Question: I have a simple Django project in which I have to show a graph of dots . I faced two problems : the first is that my html file on windows works correctly but on ubuntu it shows only the head of the page. The secoond problem is when I runserver even when the html fole is empty I get page not found 404 . These are files that I have worked on and print screen of the web's result:
templates/aps/index.html
'''
<!DOCTYPE html>
<html>
<head>
<meta http-equip="refresh" content ="3">
</head>
<body>
<h3>Valeurs enregistres par notre capteur de temperature<h3>
<canvas id="graph"></canvas>
<script>
var graph;
var xPadding = 40;
var yPadding = 30;
// Notice I changed The X values
var data = { values:[
{ X: 0, Y: 16 },
{ X: 3, Y: 28 },
{ X: 6, Y: 18 },
{ X: 9, Y: 34 },
{ X: 12, Y: 40 },
{ X: 15, Y: 80 },
{ X: 18, Y: 60 }
]};
// Returns the max Y value in our data list
function getMaxY() {
var max = 0;
for(var i = 0; i < data.values.length; i ++) {
if(data.values[i].Y > max) {
max = data.values[i].Y;
}
}
max += 10 - max % 10;
return max;
}
// Returns the max X value in our data list
function getMaxX() {
var max = 0;
for(var i = 0; i < data.values.length; i ++) {
if(data.values[i].X > max) {
max = data.values[i].X;
}
}
max += 10 - max % 10;
return max;
}
// Return the x pixel for a graph point
function getXPixel(val) {
// uses the getMaxX() function
return ((graph.width - xPadding) / getMaxX()) * val + (xPadding * 1.5);
}
// Return the y pixel for a graph point
function getYPixel(val) {
return graph.height - (((graph.height - yPadding) / getMaxY()) * val) - yPadding;
}
graph = document.getElementById("graph");
var c = graph.getContext('2d');
c.lineWidth = 2;
c.strokeStyle = '#333';
c.font = 'italic 8pt sans-serif';
c.textAlign = "center";
// Draw the axises
c.beginPath();
c.moveTo(xPadding, 0);
c.lineTo(xPadding, graph.height - yPadding);
c.lineTo(graph.width, graph.height - yPadding);
c.stroke();
// Draw the X value texts
for(var i = 0; i < data.values.length; i ++) {
// uses data.values[i].X
c.fillText(data.values[i].X, getXPixel(data.values[i].X), graph.height - yPadding + 20);
}
// Draw the Y value texts
c.textAlign = "right"
c.textBaseline = "middle";
for(var i = 0; i < getMaxY(); i += 10) {
c.fillText(i, xPadding - 10, getYPixel(i));
}
c.strokeStyle = '#f00';
// Draw the line graph
c.beginPath();
c.moveTo(getXPixel(data.values[0].X), getYPixel(data.values[0].Y));
for(var i = 1; i < data.values.length; i ++) {
// c.lineTo(getXPixel(data.values[i].X), getYPixel(data.values[i].Y));
}
c.stroke();
// Draw the dots
c.fillStyle = '#333';
for(var i = 0; i < data.values.length; i ++) {
c.beginPath();
c.arc(getXPixel(data.values[i].X), getYPixel(data.values[i].Y), 4, 0, Math.PI * 2, true);
c.fill();
}
</script>
</body>
</html>
'''
view.py
'''
from django.shortcuts import render
def index(request):
context = {}
return render(request, 'aps/index.html', context)
'''
newsite/aps/url.py
'''
from django.conf.urls import url
from . import views
urlpatterns = [
url(r'^$', views.index, name='index')
]
'''
newsite/urls.py
'''
from django.conf.urls import include, url
from django.contrib import admin
from aps import views
urlpatterns = [
url(r'^admin/', admin.site.urls),
url(r'^aps/', include('aps.urls')),
]
'''

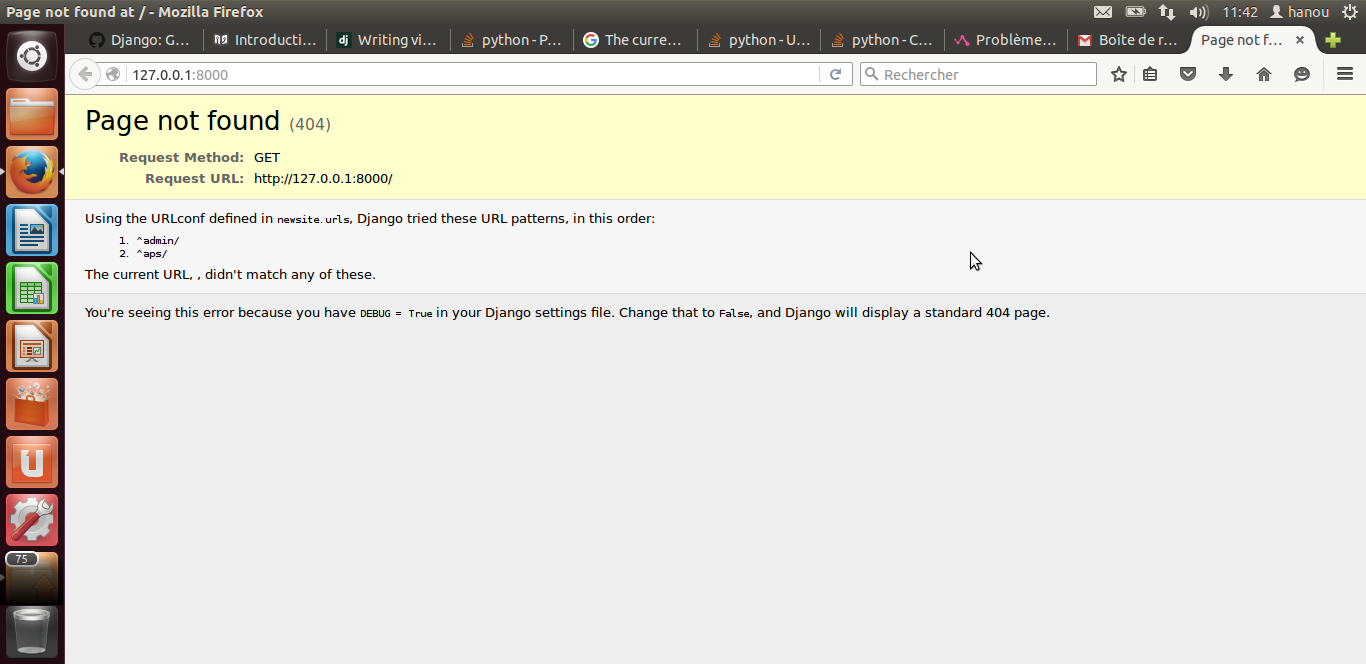
Answer: thank you for your answer the problem was in the views.py it should be
'''
from django.shortcuts import render
def index(request):
return render(request, 'aps/index.html', {})
'''